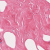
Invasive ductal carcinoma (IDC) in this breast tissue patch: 0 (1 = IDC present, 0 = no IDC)